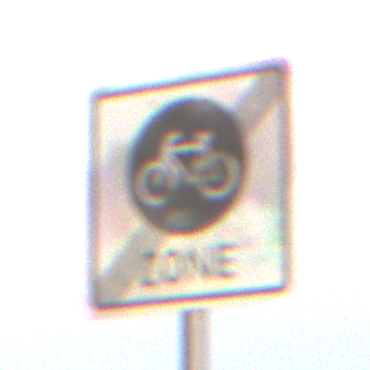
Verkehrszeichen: EndeFahrradzone
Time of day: SunriseSunset
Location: Outdoor (Nature)
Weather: Clear
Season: NotSpecified
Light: Natural